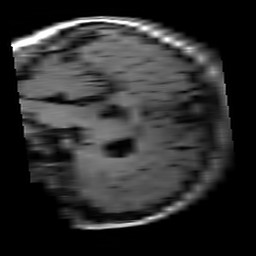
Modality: T1w
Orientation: sagittal
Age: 26
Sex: female
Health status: healthy
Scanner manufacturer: siemens
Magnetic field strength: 3 T
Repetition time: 4.1 s
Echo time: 0.0085 s